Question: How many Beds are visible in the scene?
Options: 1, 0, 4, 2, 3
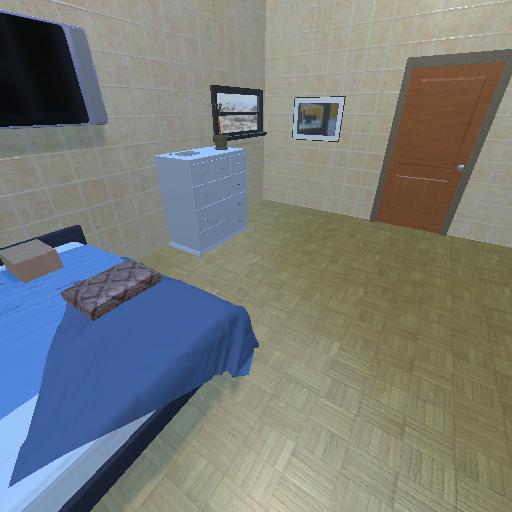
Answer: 1